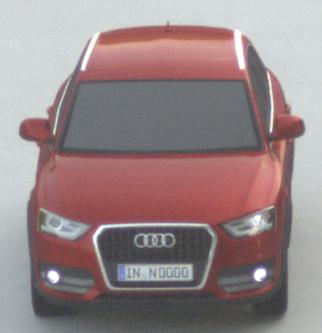
Make: Audi
Model: Q3 1.4 TFSI
Detailed model: Q3 (8U)
Model produced from: 2013/07
Model produced until: 2014/10
Doors: 5
Color: red
Road condition: dry road
Daytime: sunrise or sunset
Contrast: low contrast